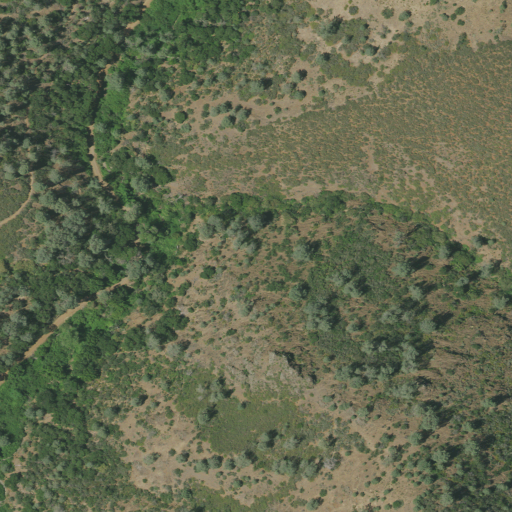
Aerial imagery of valley in California named Uncle Sam Canyon containing mixed forest and shrub